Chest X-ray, AP view. Patient: 40 years old, sex M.
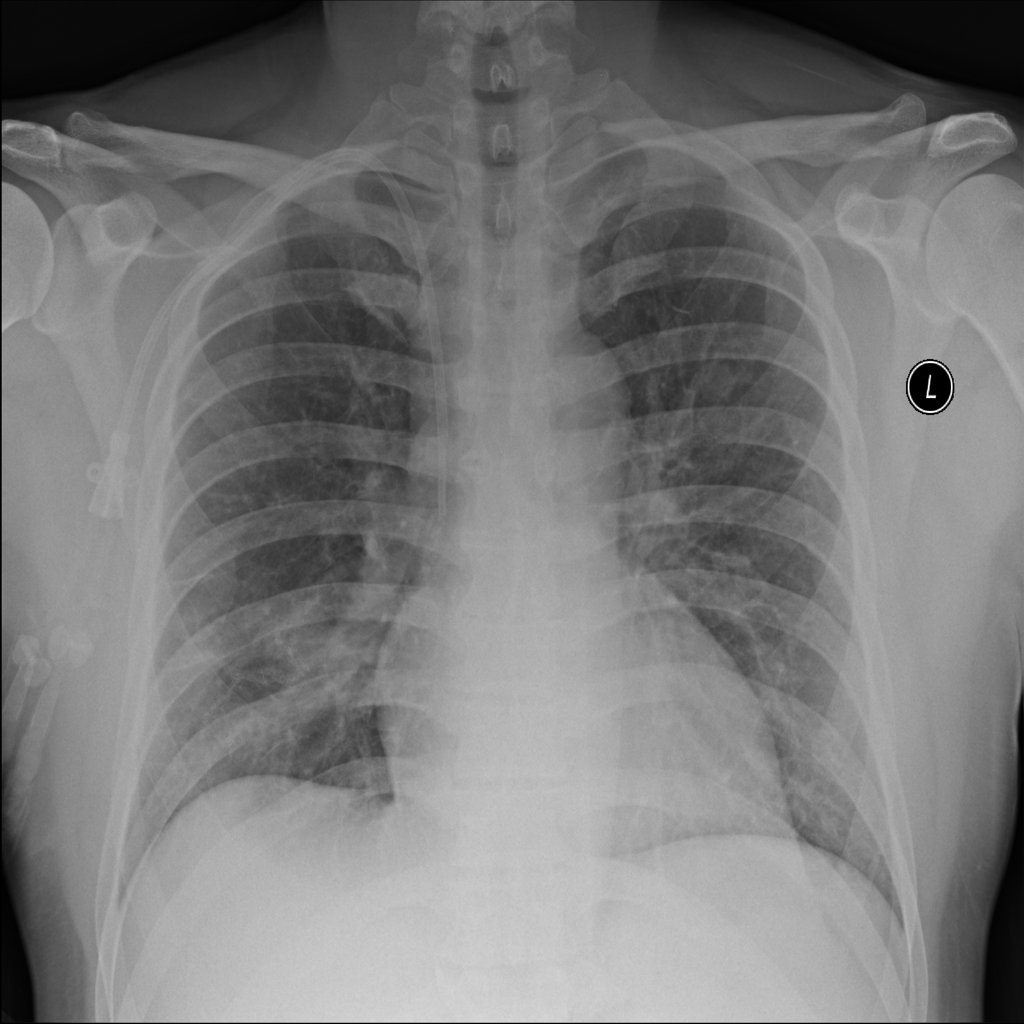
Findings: Infiltration